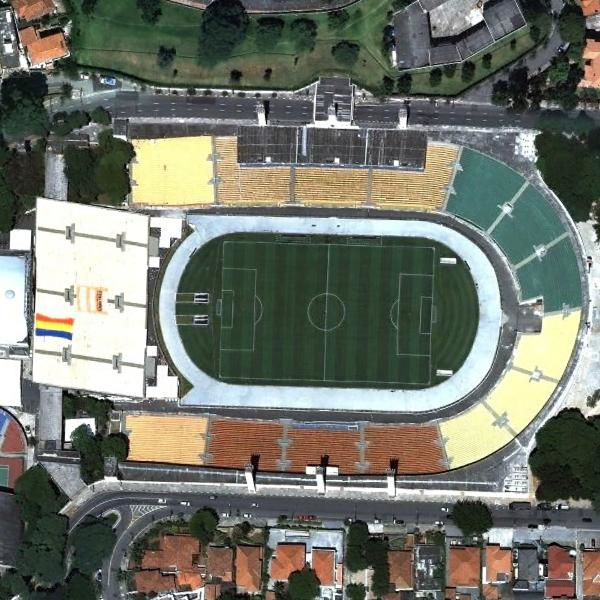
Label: Stadium